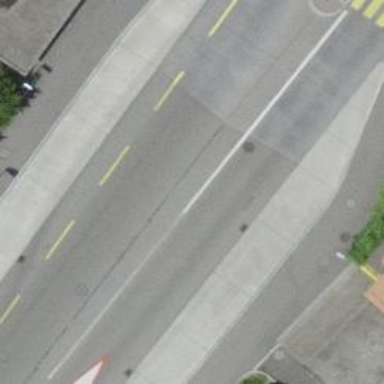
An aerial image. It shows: Bus stop with stop position for public transport.